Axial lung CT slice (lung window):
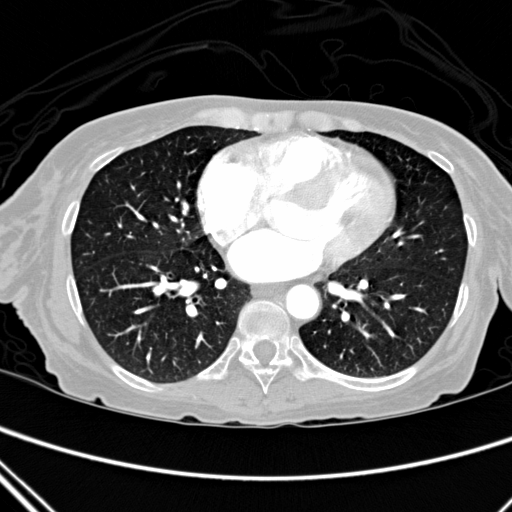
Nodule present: no